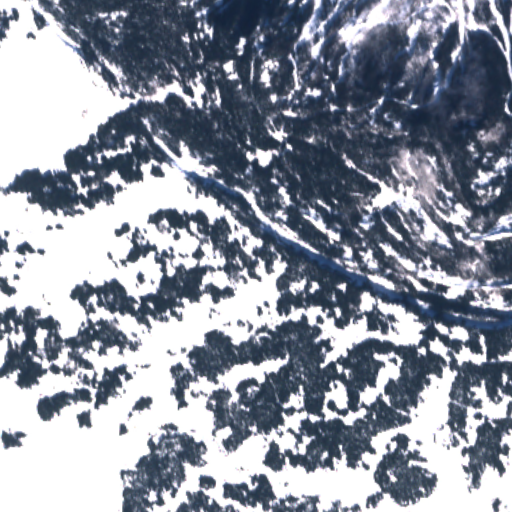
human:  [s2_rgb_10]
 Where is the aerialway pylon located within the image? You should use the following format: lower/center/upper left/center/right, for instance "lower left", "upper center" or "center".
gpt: The aerialway pylon is located in the upper center of the image.
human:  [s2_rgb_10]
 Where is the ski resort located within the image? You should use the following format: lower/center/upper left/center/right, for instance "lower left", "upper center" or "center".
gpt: The ski resort is located in the upper right of the image.
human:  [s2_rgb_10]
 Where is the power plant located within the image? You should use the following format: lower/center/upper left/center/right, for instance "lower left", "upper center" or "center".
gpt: There is no power plant in the image.